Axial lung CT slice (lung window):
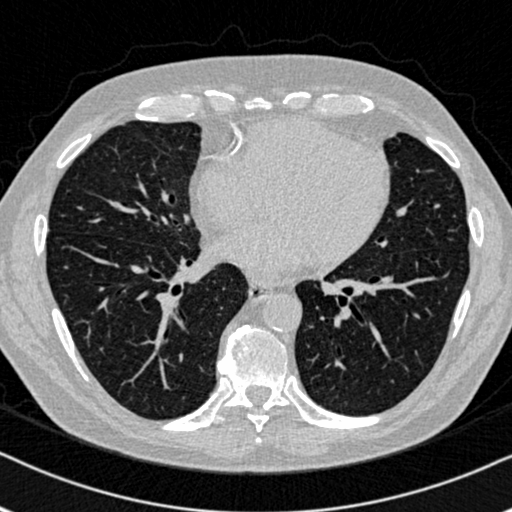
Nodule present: no